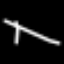
Label: line